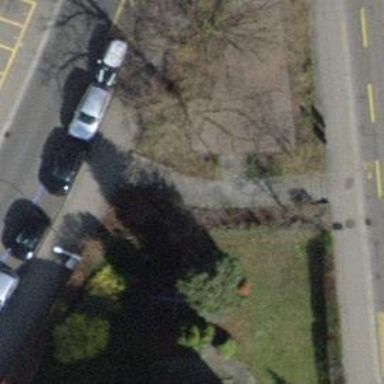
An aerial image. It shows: Bench.